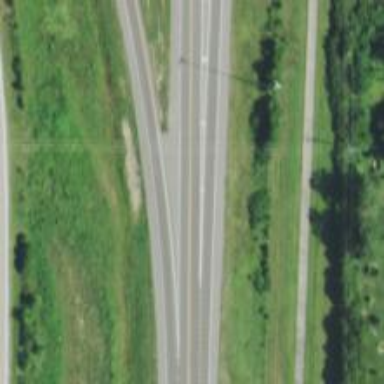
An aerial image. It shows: Trunk link highway.